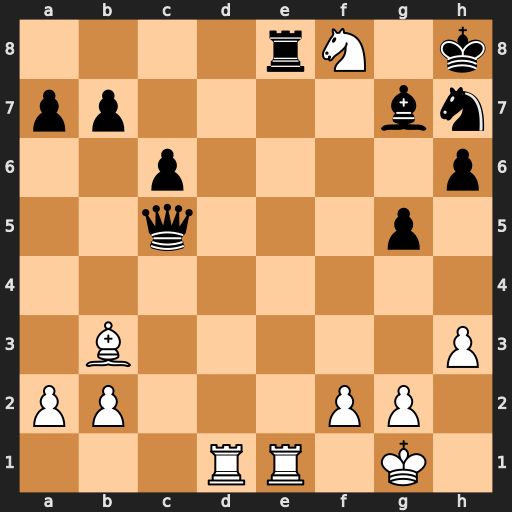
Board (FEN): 4rN1k/pp4bn/2p4p/2q3p1/8/1B5P/PP3PP1/3RR1K1
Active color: w
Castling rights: -
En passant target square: -
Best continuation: Ng6#